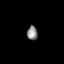
Tissue: lung
Cell type: Endothelial cells
Senescence score: 0.717
Nuclear area (px): 145
Mean DAPI intensity: 139.345